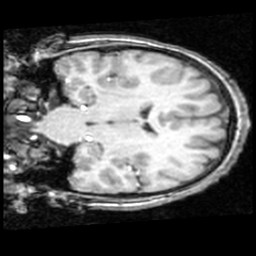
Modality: T1w
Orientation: coronal
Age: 13
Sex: male
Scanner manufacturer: ge
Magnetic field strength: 1.5 T
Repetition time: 0.03333 s
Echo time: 0.008 s